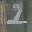
Label: 2